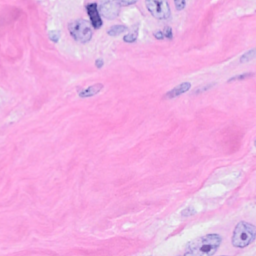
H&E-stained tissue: Breast